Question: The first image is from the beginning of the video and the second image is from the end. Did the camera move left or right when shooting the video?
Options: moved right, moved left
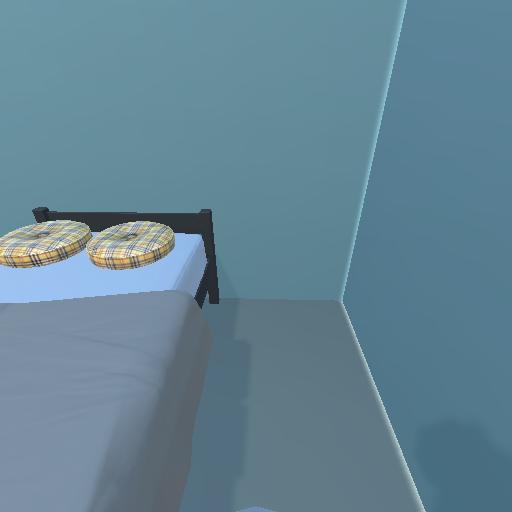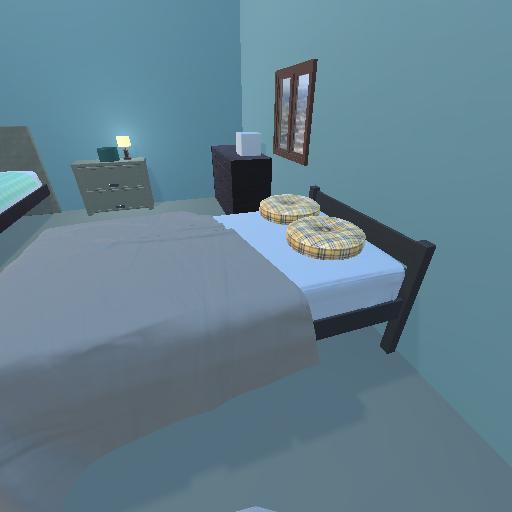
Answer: moved right